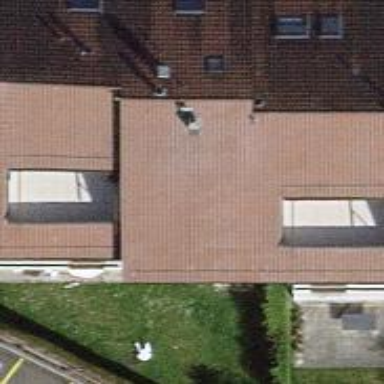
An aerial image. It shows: Gabled roof apartments building.